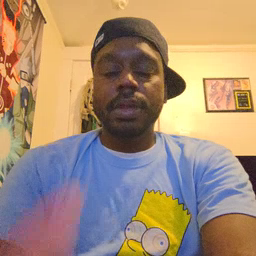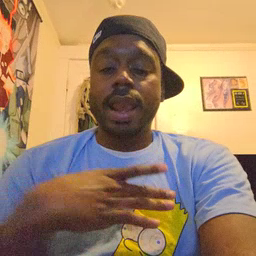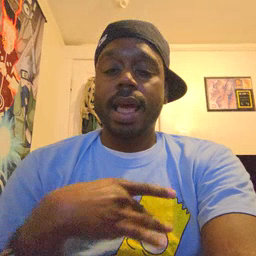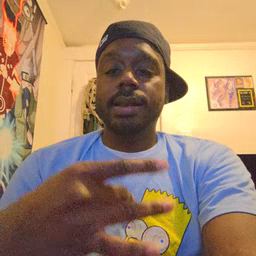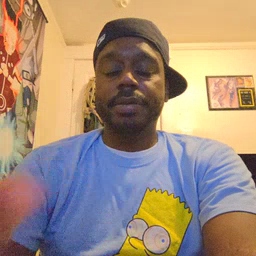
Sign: like